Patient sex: M
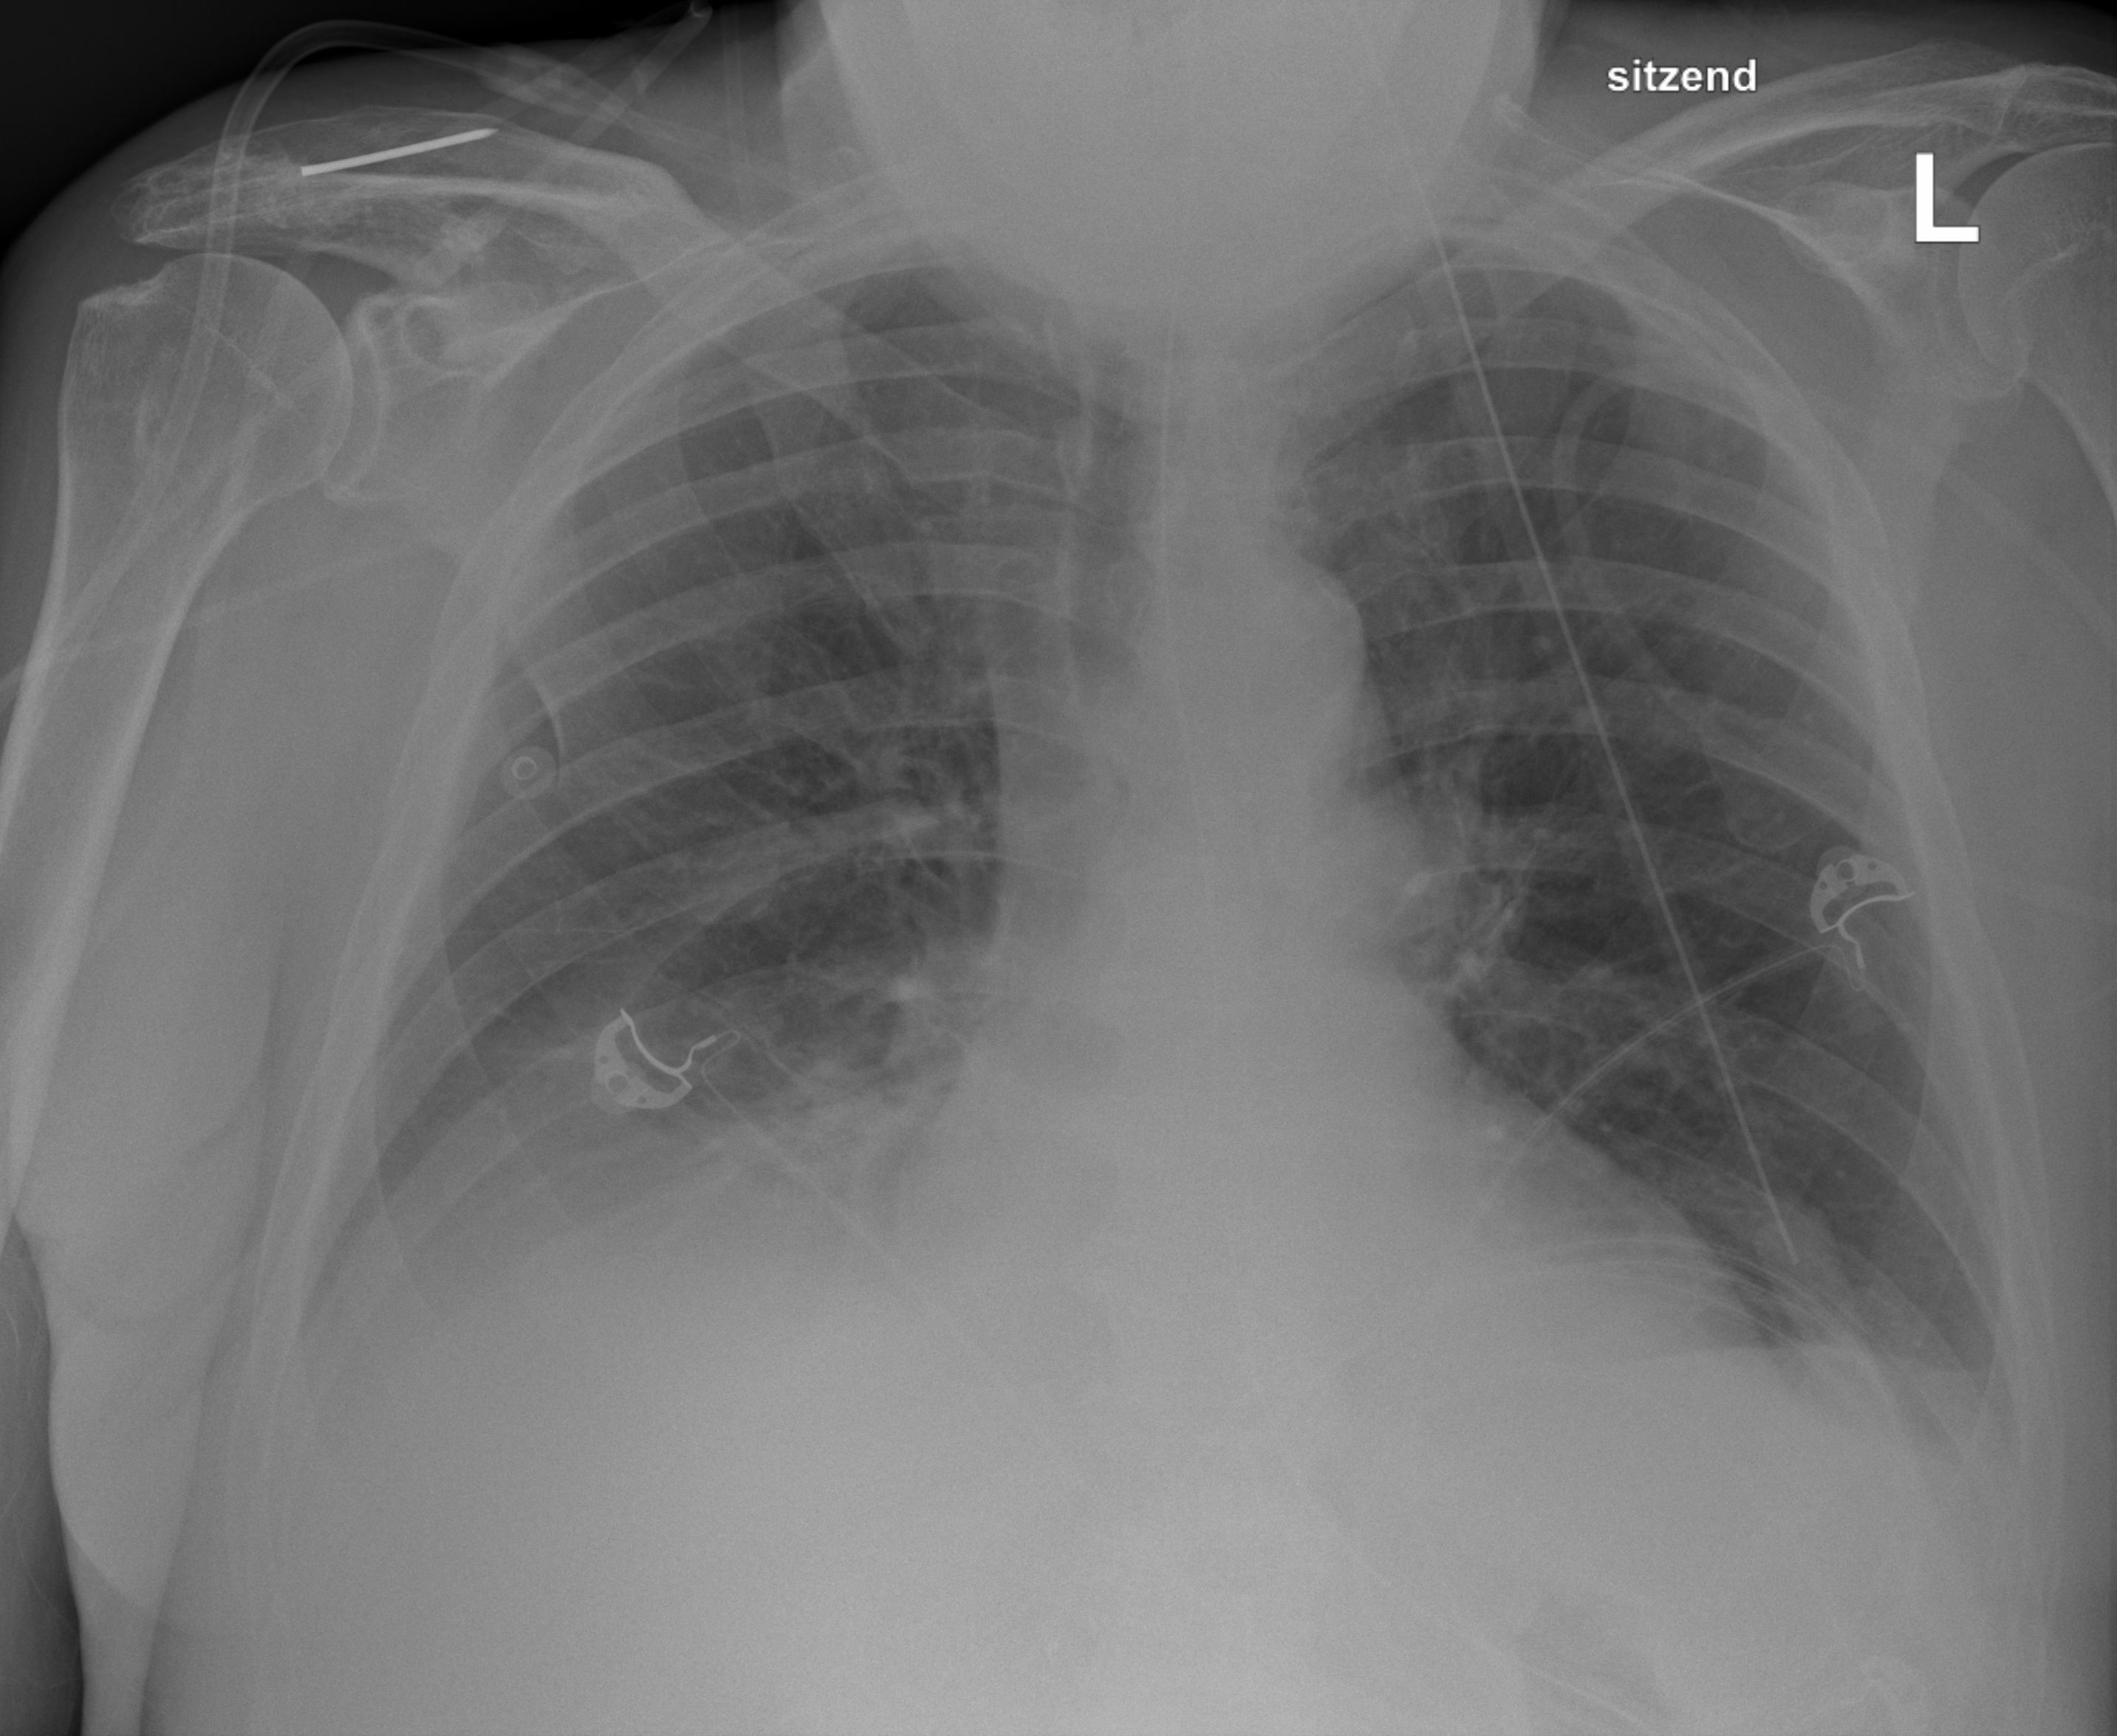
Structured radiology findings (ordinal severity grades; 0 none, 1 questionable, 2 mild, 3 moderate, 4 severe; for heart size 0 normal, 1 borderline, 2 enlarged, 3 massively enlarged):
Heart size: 2
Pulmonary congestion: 1
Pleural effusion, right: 2
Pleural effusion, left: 1
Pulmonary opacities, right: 0
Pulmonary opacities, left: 0
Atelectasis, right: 2
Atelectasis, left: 2